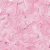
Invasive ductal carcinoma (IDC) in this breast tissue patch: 0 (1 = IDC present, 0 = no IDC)